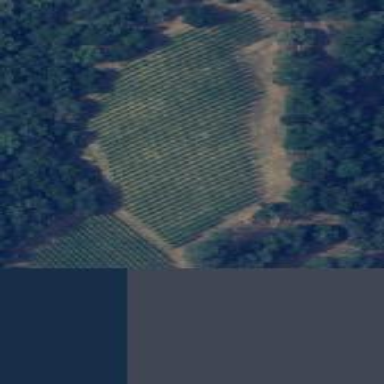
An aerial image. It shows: Vineyard with grape crops.